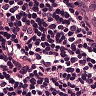
Metastatic tissue present: no